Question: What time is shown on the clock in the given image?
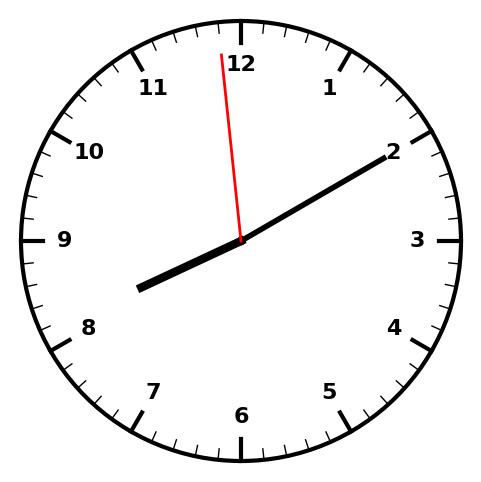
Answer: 08:09:59